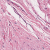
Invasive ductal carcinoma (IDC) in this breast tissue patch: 0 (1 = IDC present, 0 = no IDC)